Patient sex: F
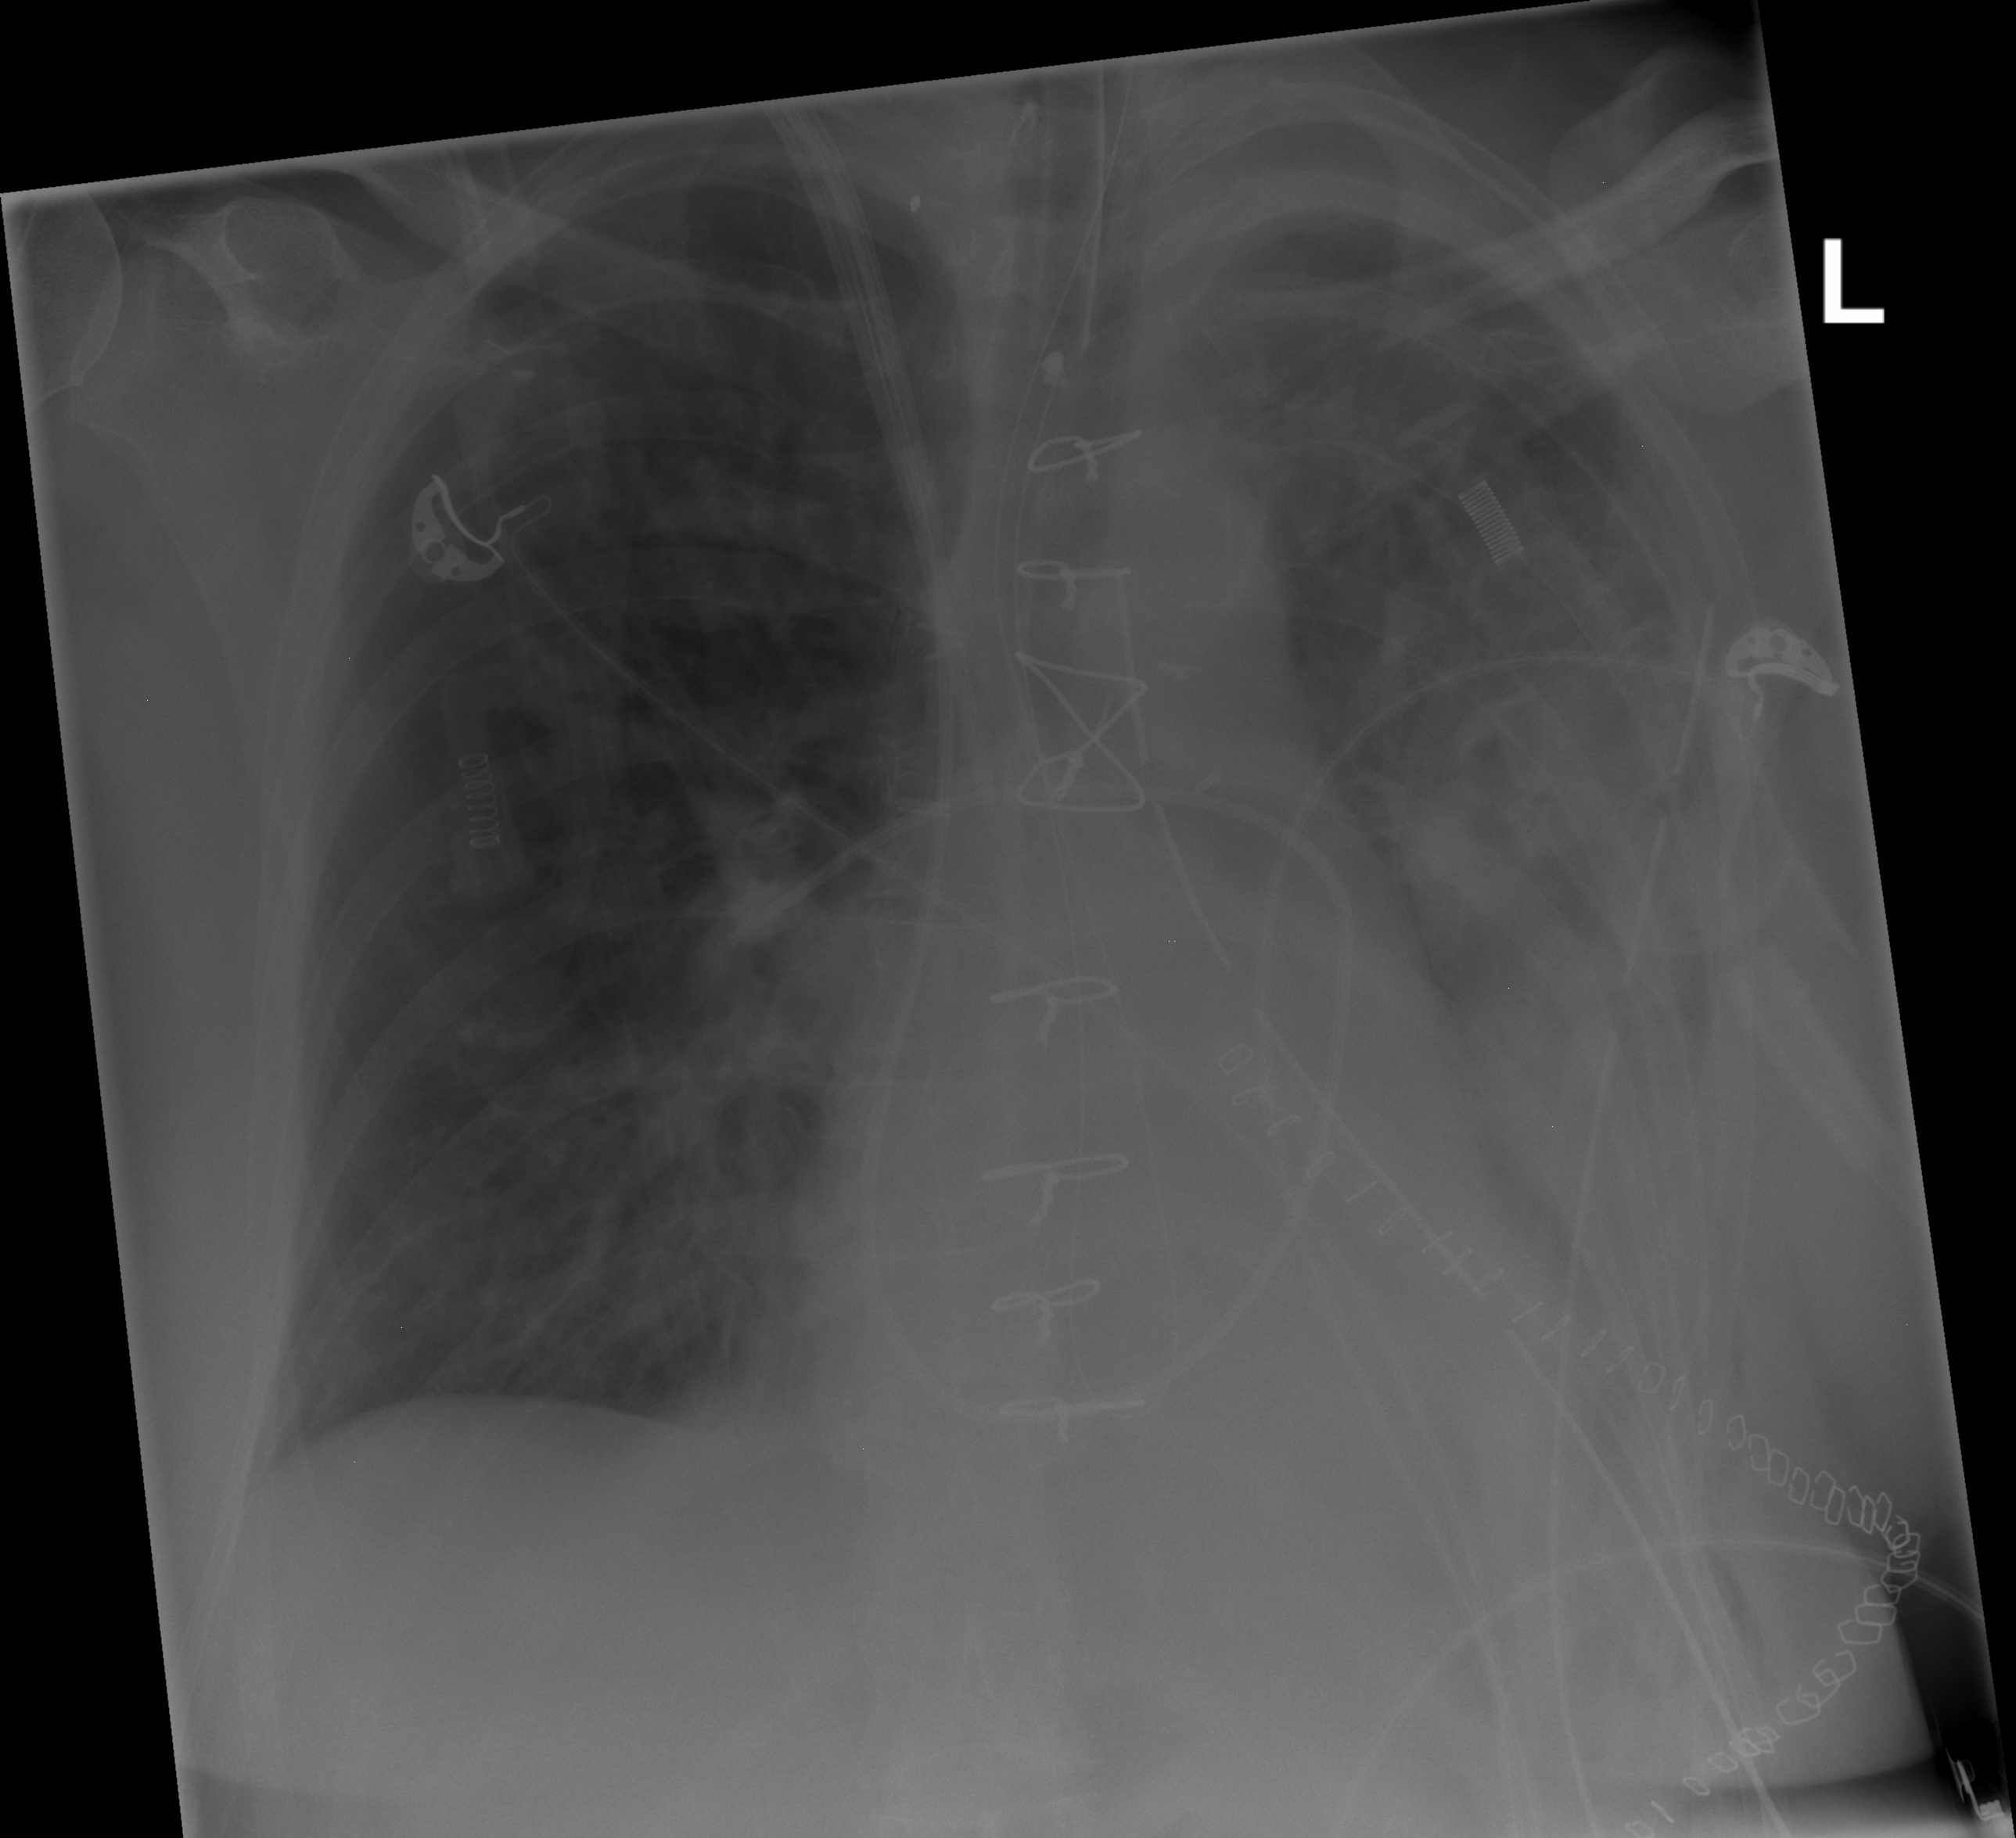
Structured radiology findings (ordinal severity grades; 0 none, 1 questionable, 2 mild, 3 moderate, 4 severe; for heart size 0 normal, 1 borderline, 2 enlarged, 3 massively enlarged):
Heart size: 1
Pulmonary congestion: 0
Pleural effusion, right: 0
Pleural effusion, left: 3
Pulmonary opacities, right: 2
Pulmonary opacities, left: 2
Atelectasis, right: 0
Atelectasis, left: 3